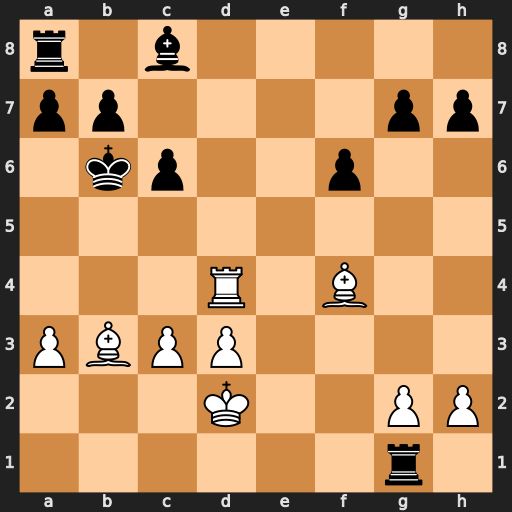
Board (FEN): r1b5/pp4pp/1kp2p2/8/3R1B2/PBPP4/3K2PP/6r1
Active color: w
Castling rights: -
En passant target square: -
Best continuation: Rb4+ Ka6 Ra4+